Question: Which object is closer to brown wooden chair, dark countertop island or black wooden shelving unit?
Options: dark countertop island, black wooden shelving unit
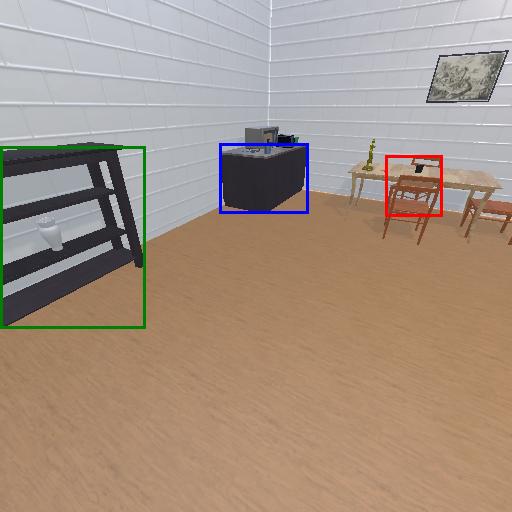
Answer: dark countertop island